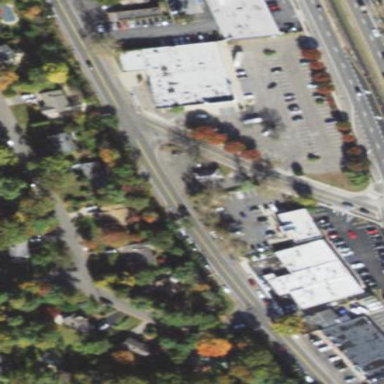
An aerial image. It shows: Retail area.